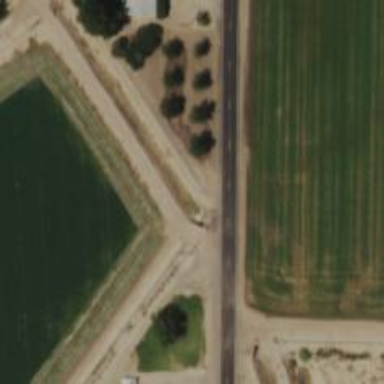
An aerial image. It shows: Irrigation culvert tunnel.